Interaction volume radius: 5 \u00c5
Interaction volume height: 20 \u00c5
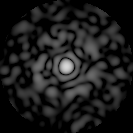
Disorder parameter: 0.8438